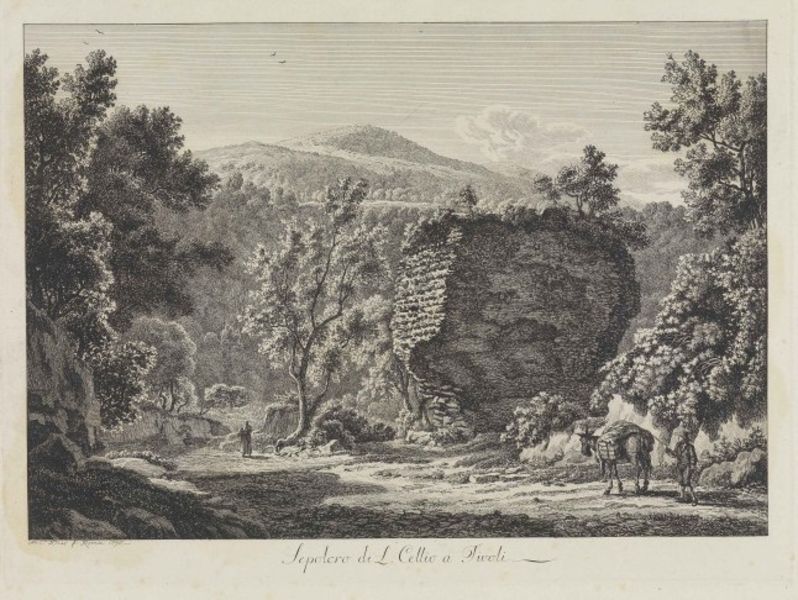
Titel: Tivoli: Grab des L. Cellio
Künstler: Albert Christoph Dies
Standort: Karlsruhe
Institution: Staatliche Kunsthalle Karlsruhe
Schlagwörter: baum, berg, blätter, felsen, himmel, mann, schatten, weiß, wolken, bäume, landschaft, menschen, frankreich, grau, hintergrund, hut, licht, männer, schwarz, skizze, strasse, zeichnung, tier, weg, wiese, wolke, leute, mensch, stein, steine, ast, einsamkeit, horizont, hügel, natur, vögel, busch, büsche, einsam, gebüsch, sonne, sträucher, händler, tal, wald, bauern, esel, pferd, stock, stilleben, reiten, ritt, sattel, schrift, italien, gepäck, last, laufen, transport, berge, fels, gebirge, gipfel, hang, mauer, grafik, wise, schlucht, idylle, beladen, französisch, romantik, inschrift, allein, fein, bauer, schneise, foto, ruine, unterschrift, wandern, lichtung, druck, schwarzweiss, druckgrafik, radierung, stich, titel, text, beschriftung, bleistift, ruinen, maultier, rom, pergament, karte, grab, laubwald, reise, wanderer, wegrand, lasttier, packesel, kupferstich, hirte, wanderung, grabmal, kaltnadel, stick, reisen, überrest, pilgern, lastesel, wanderschaft, lorrain, tivoli, pilgerer, packtier, eseltreiber, coelius, packtasche, packtaschen, feldsen, mmenschen, ussgänger, celio, einsame figuren, gipfelanstieg, pergarment, sepetere, vivoli